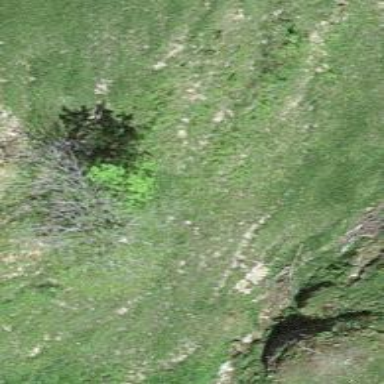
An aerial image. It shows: Evergreen needle-leaved tree.